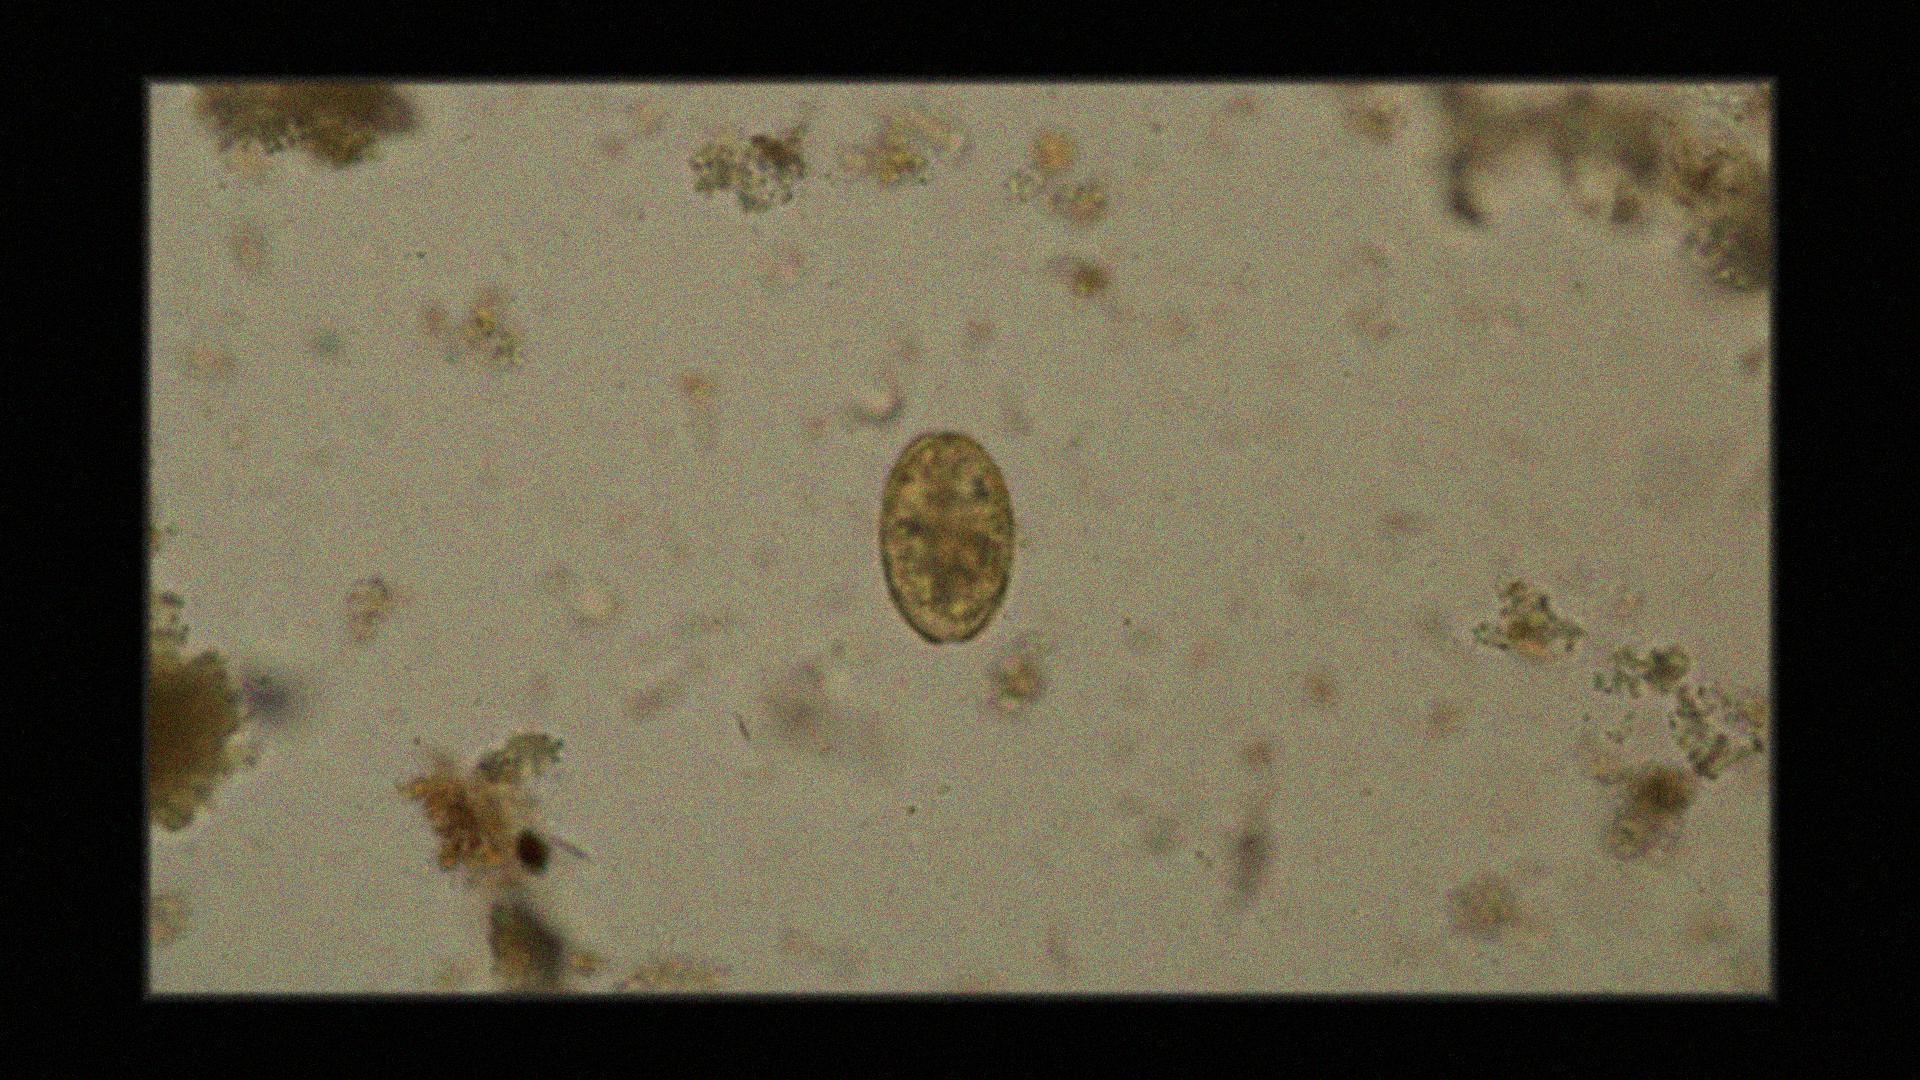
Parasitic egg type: Ascaris lumbricoides